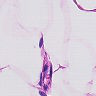
Metastatic tissue present: no